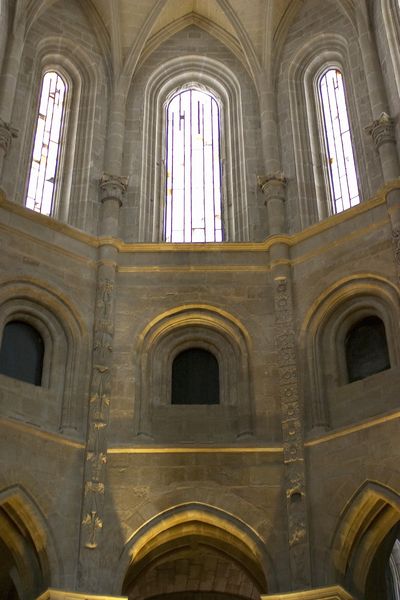
Titel: Santo Domingo de la Calzada, Kathedrale
Künstler: Martin Beratua
Standort: Calzada, Santo Domingo de la Calzada (EU - E - La Rioja)
Schlagwörter: weiß, fenster, hell, licht, tür, stein, kirche, drei, gotik, rund, rahmung, klein, kuppel, hoch, foto, oben, bögen, gewölbe, burg, rundfenster, festung, groß, arkaden, photo, mittelalter, apsis, romanik, chor, heilig, sakral, nischen, teilung, bogengang, kirchenfenster, kirhe